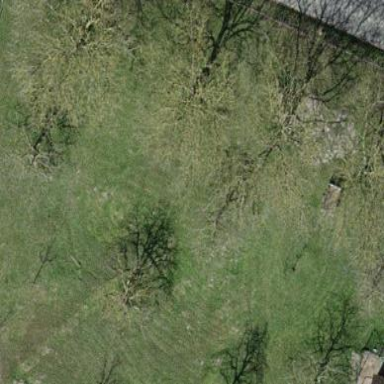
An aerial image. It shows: Orchard.